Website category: sports
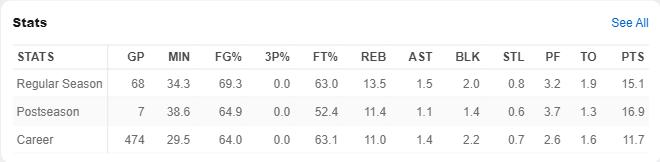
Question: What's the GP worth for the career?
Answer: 474

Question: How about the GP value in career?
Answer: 474

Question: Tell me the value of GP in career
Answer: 474

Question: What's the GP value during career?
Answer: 474

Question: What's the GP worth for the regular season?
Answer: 68

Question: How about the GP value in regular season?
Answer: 68

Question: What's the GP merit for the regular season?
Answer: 68

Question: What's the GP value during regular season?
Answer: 68

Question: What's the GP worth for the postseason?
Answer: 7

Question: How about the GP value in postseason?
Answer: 7

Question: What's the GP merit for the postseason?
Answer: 7

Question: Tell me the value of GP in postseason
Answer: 7

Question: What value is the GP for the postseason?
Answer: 7

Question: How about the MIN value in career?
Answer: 29.5

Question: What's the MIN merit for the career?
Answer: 29.5

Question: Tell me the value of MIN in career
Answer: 29.5

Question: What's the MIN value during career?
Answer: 29.5

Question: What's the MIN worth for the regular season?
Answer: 34.3

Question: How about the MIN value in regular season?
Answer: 34.3

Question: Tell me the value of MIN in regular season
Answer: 34.3

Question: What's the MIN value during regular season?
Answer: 34.3

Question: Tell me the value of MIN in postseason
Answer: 38.6

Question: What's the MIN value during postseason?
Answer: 38.6

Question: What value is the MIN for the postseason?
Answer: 38.6

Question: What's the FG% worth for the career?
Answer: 64.0

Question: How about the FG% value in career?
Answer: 64.0

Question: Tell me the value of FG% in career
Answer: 64.0

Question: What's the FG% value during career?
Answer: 64.0

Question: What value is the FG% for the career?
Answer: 64.0

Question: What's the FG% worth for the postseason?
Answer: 64.9

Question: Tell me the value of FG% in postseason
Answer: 64.9

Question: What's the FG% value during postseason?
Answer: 64.9

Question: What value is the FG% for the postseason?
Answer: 64.9

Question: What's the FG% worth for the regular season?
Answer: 69.3

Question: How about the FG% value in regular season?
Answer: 69.3

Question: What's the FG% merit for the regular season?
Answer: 69.3

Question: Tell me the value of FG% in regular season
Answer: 69.3

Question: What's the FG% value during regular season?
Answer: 69.3

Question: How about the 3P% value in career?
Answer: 0.0

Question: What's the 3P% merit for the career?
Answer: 0.0

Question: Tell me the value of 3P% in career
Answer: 0.0

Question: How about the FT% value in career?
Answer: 63.1

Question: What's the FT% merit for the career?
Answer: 63.1

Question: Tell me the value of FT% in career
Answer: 63.1

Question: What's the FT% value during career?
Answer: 63.1

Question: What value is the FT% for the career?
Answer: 63.1

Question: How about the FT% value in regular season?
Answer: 63.0

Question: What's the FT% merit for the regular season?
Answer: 63.0

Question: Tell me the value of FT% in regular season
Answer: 63.0

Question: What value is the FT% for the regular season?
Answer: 63.0

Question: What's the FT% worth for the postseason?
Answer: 52.4

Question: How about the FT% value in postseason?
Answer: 52.4

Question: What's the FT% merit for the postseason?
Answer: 52.4

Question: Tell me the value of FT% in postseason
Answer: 52.4

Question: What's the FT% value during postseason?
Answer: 52.4

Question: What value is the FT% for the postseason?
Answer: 52.4

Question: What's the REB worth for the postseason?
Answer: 11.4

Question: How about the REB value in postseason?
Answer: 11.4

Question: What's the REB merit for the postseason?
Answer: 11.4

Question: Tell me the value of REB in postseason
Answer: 11.4

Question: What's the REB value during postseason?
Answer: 11.4

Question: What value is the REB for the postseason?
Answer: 11.4

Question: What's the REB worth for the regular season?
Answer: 13.5

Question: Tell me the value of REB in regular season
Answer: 13.5